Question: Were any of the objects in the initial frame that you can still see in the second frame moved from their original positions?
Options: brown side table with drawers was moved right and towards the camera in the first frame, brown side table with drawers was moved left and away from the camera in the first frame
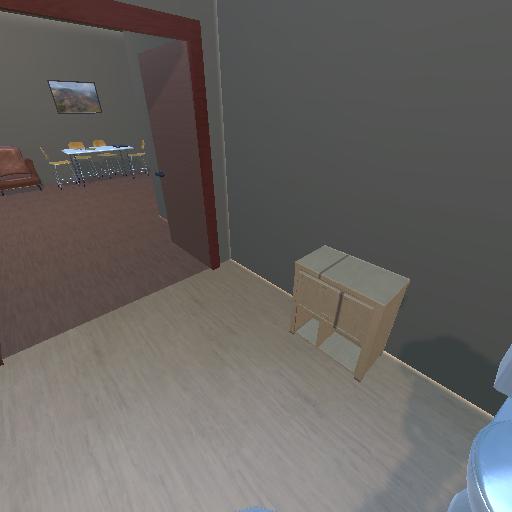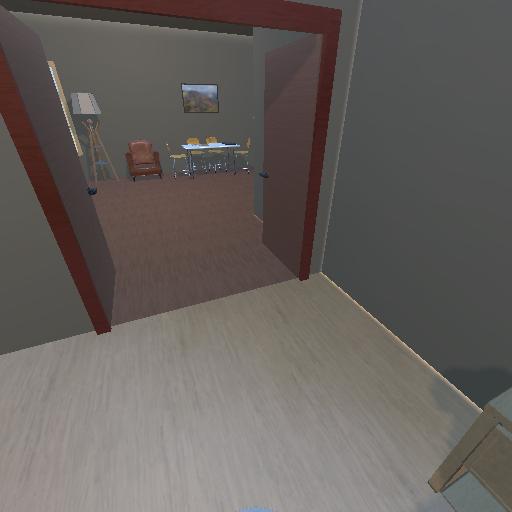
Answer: brown side table with drawers was moved right and towards the camera in the first frame